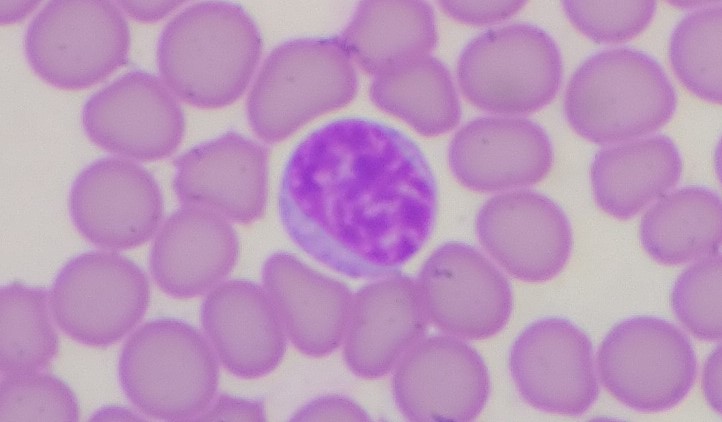
White blood cell type: Lymphocyte